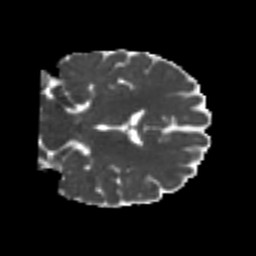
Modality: MD
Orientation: coronal
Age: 22
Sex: female
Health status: healthy
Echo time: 0.074 s